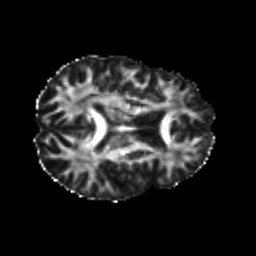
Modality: FA
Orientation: axial
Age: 23
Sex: male
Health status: healthy
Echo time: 0.074 s